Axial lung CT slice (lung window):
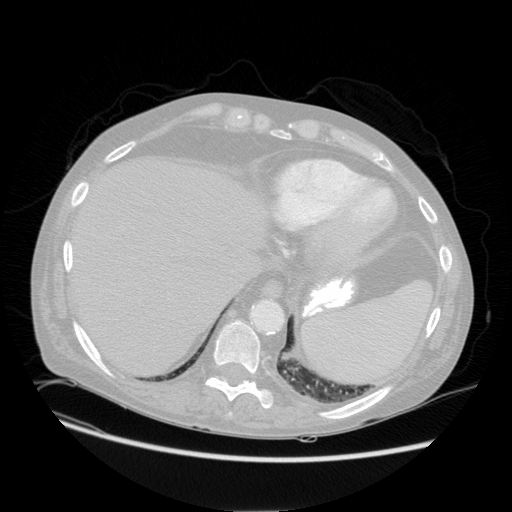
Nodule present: no